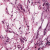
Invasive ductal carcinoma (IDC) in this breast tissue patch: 1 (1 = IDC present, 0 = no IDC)